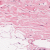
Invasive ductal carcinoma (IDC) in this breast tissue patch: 0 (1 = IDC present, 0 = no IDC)